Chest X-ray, PA view. Patient: 63 years old, sex F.
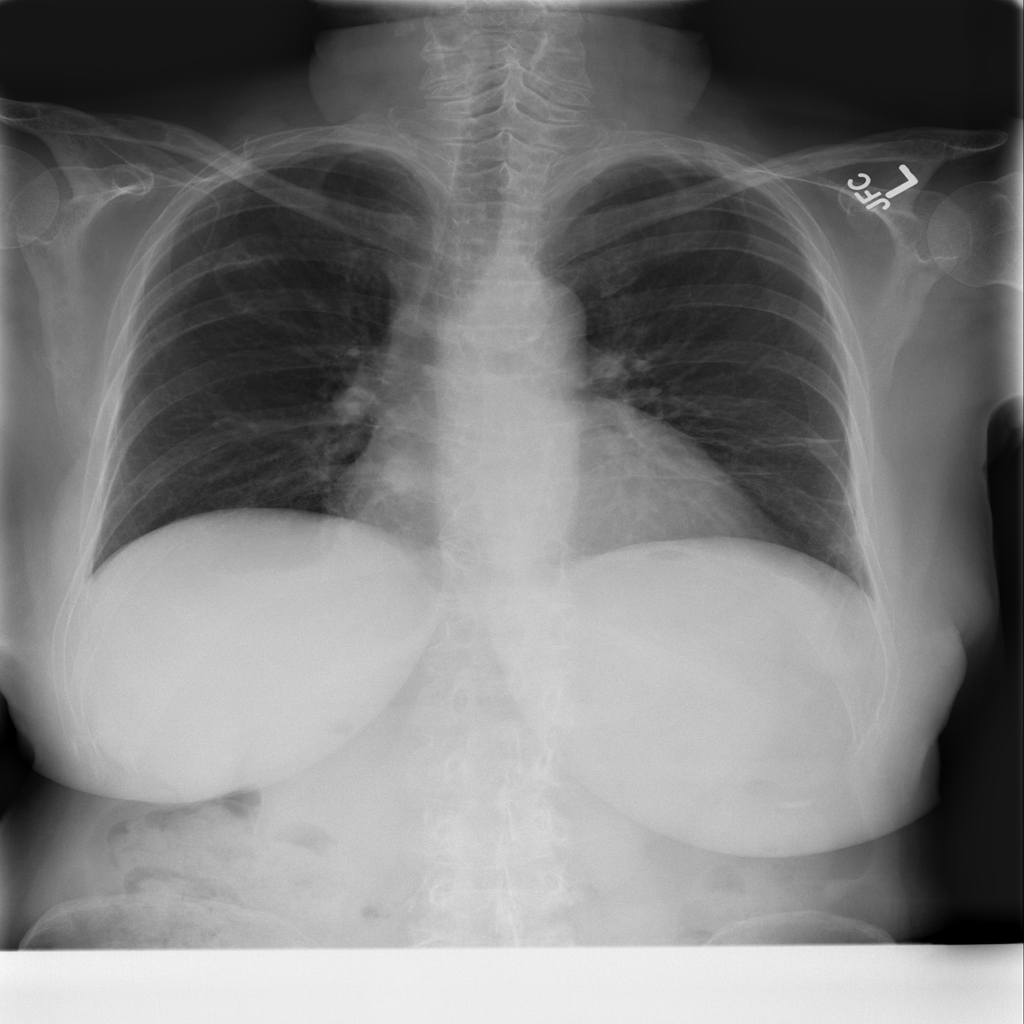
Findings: Atelectasis, Infiltration